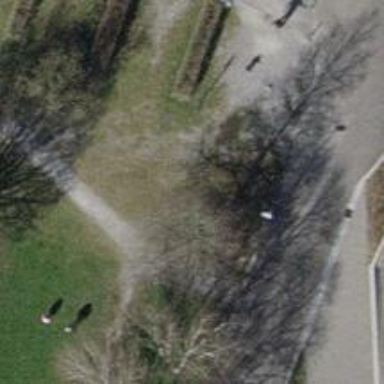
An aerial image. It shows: Path with fine gravel surface.